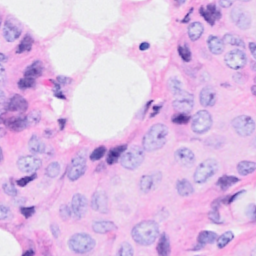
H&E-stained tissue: Breast